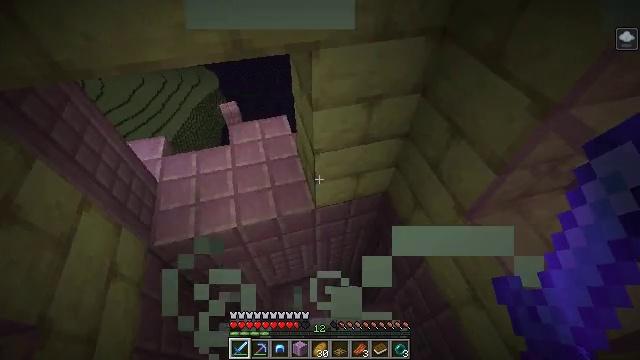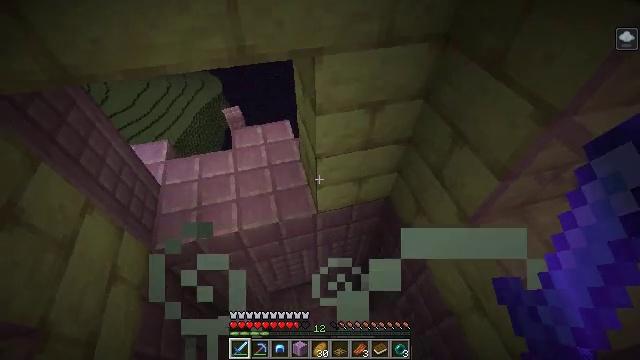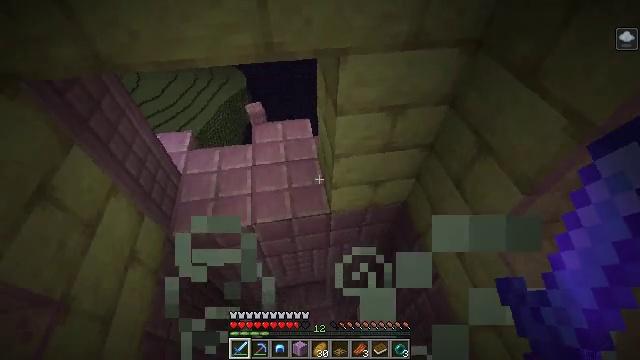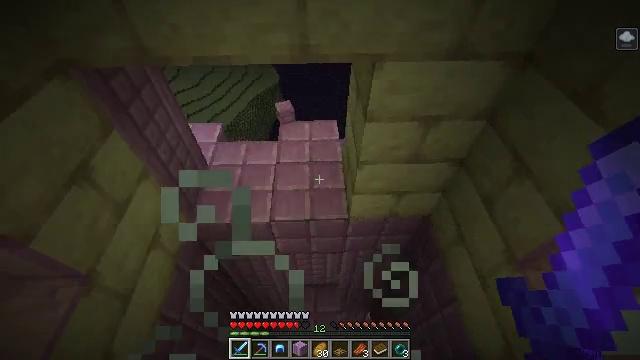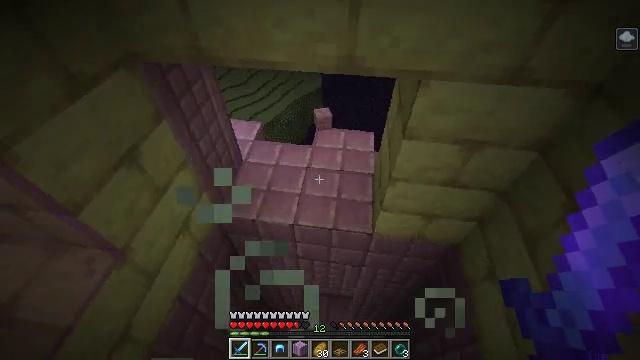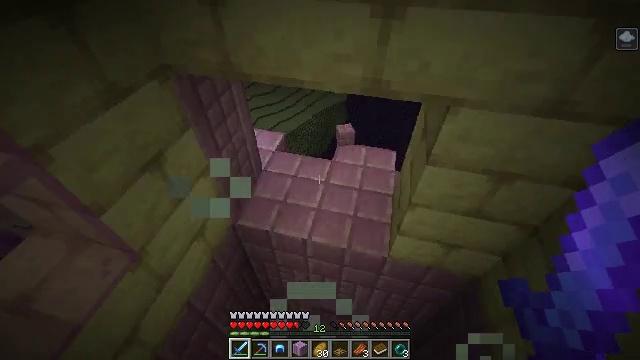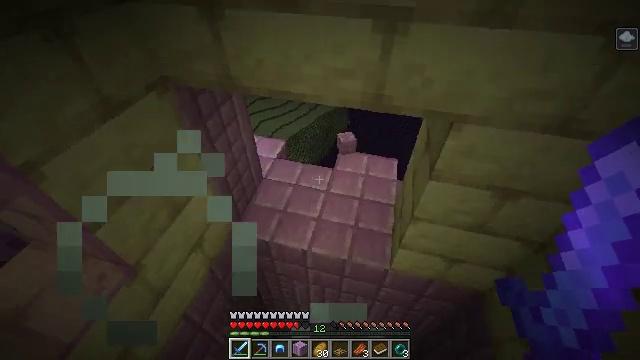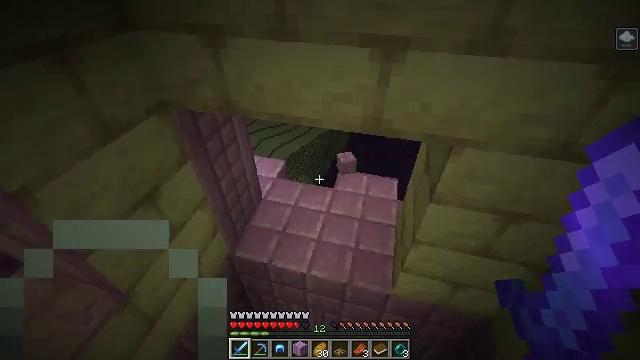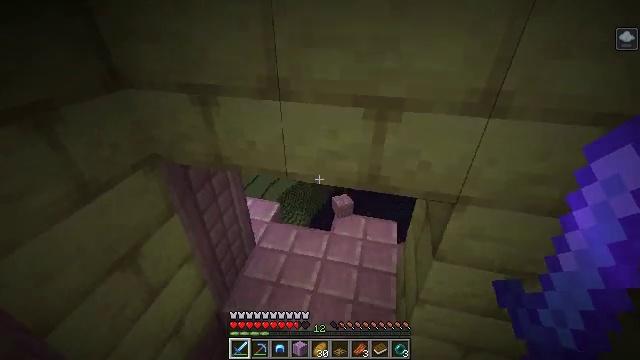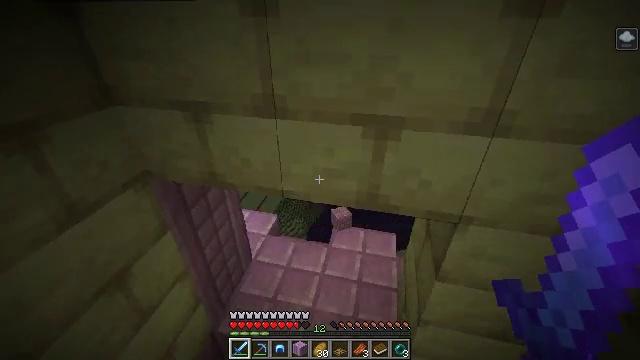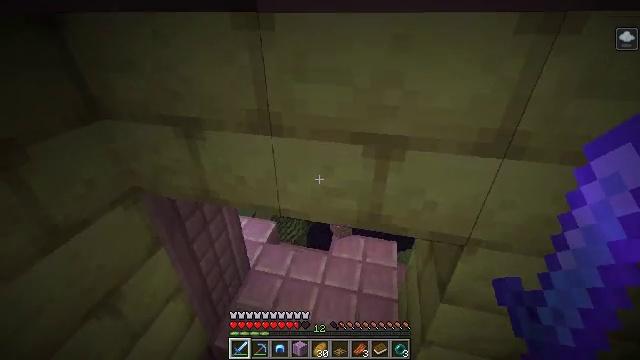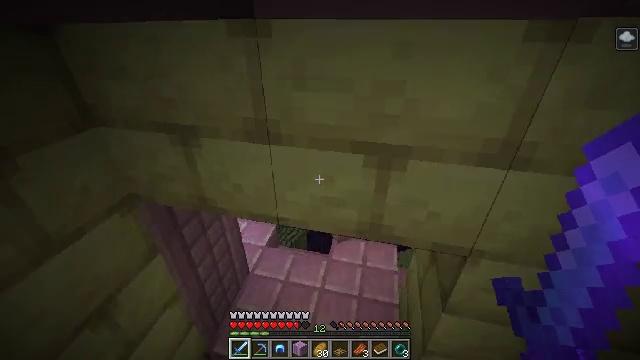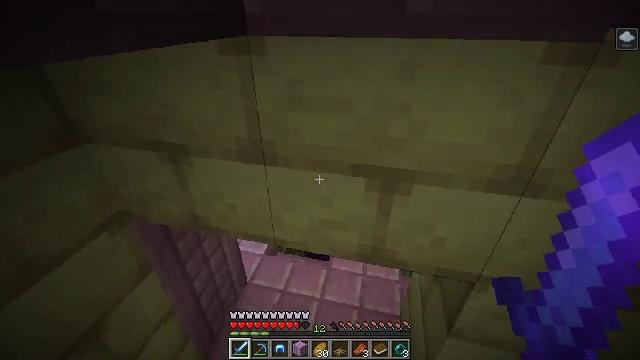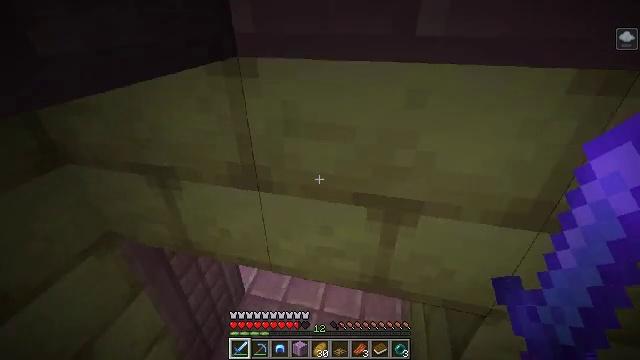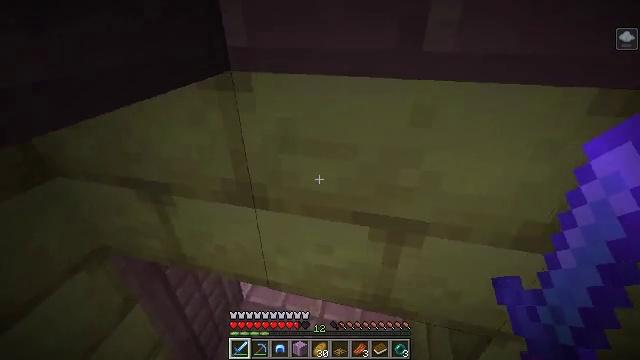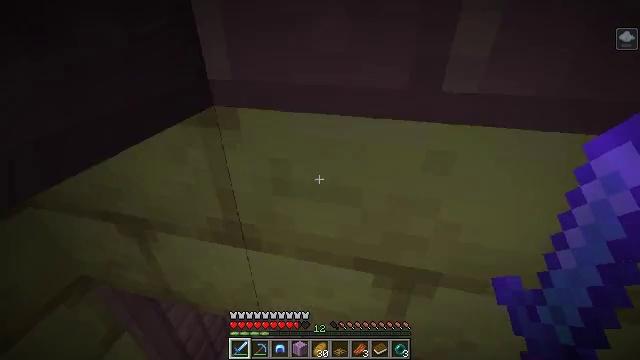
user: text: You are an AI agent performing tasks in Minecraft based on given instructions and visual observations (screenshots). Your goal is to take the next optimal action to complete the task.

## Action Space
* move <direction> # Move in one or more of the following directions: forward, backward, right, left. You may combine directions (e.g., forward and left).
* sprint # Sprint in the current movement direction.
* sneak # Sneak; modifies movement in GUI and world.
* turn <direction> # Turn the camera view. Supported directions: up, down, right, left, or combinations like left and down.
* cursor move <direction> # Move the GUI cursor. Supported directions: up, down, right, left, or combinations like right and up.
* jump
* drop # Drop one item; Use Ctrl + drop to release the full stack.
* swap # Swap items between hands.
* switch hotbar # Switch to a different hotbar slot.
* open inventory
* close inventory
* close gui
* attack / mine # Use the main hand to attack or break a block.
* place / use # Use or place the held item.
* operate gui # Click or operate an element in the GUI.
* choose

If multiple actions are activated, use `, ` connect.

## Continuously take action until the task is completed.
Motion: motion action
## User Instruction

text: Collect purpur blocks from an End City.
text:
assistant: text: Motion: turn up
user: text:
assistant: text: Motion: move forward, turn left
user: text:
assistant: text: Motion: move forward, turn left
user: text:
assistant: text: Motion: move forward, turn left and up
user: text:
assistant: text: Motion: move forward, turn left and up
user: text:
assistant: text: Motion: move forward
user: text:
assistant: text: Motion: move forward, turn up
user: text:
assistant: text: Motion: move forward, turn up
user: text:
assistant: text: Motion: move forward, turn up
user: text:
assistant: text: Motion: no_op
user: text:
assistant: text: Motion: no_op
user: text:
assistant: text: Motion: move forward
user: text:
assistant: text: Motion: move forward
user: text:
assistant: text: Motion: move forward
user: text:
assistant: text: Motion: move forward
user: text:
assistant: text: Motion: move forward
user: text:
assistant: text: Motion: move forward
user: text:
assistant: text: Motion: move forward, turn right and up
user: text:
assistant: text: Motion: move forward, turn right and up
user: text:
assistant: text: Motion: move forward, turn right and up
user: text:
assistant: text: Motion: move forward
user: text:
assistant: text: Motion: move forward, turn down
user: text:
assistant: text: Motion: turn down
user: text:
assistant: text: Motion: no_op
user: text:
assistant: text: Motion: switch to hotbar 2
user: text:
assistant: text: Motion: turn right and down, attack / mine, switch to hotbar 2
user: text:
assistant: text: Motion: turn right and down, attack / mine, switch to hotbar 2
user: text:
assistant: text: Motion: turn down, attack / mine
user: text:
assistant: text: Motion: attack / mine
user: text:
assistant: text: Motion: attack / mine